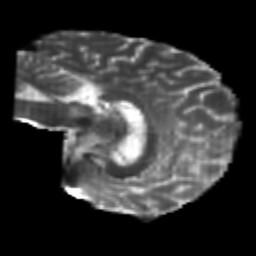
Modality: T2w
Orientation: sagittal
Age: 22
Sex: male
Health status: healthy
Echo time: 0.074 s